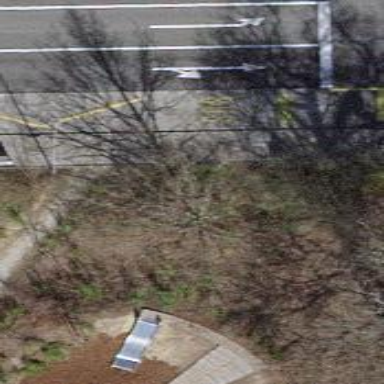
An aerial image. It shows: Sidewalk with public transport platform.